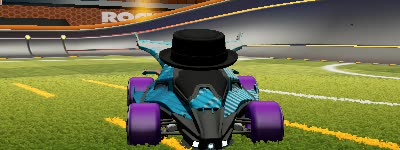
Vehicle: aftershock